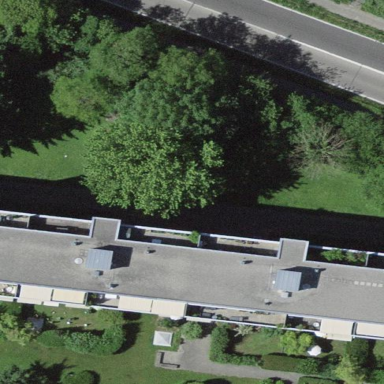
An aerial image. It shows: Apartment building with flat roof.